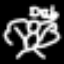
Label: angel